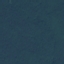
Land use / land cover: Forest